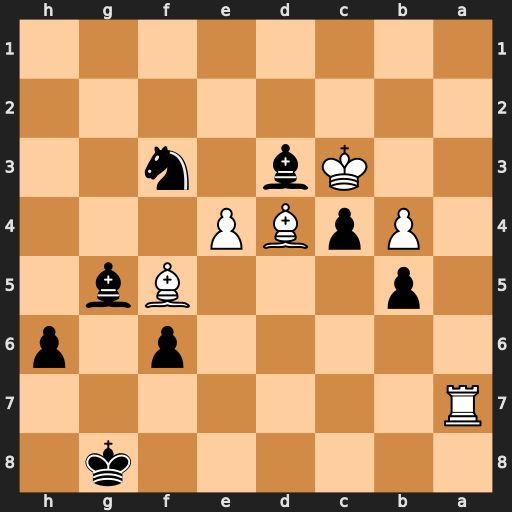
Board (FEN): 6k1/R7/5p1p/1p3Bb1/1PpBP3/2Kb1n2/8/8
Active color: b
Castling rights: -
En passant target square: -
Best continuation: Bd2+ Kb2 Nxd4